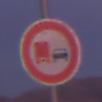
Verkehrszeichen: UeberholverbotKraftfahrzeuge
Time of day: Dawn
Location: Outdoor (Nature)
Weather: PartlyCloudy
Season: NotSpecified
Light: Natural